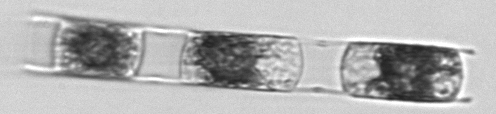
Label: Hemiaulus